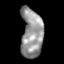
Tissue: skin
Cell type: Endothelial cells
Senescence score: 0.2542
Nuclear area (px): 1043
Mean DAPI intensity: 149.438